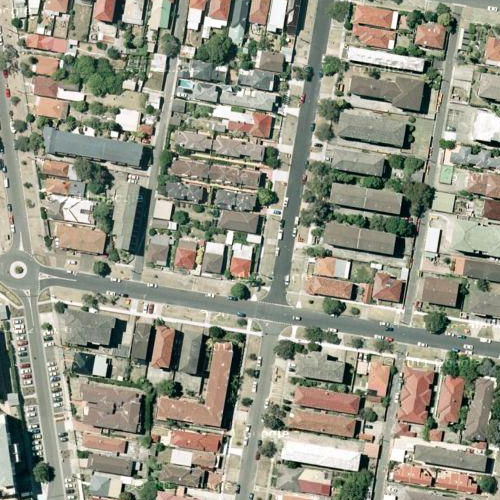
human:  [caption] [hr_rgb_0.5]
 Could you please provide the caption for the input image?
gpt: Lots of houses with different colours of roofs arranged neatly .

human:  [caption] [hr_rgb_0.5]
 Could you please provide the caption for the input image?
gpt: A town with many houses are divided into rectangles by some roads .

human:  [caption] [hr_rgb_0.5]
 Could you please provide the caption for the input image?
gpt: A residential area with houses arranged neatly .

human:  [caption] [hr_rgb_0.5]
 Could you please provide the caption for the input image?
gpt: This is a residential area with houses are divided into rectangles by some roadse .

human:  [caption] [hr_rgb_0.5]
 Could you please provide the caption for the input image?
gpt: A residential area with houses houses are divided into rectangles by some roads .